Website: apple
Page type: payment
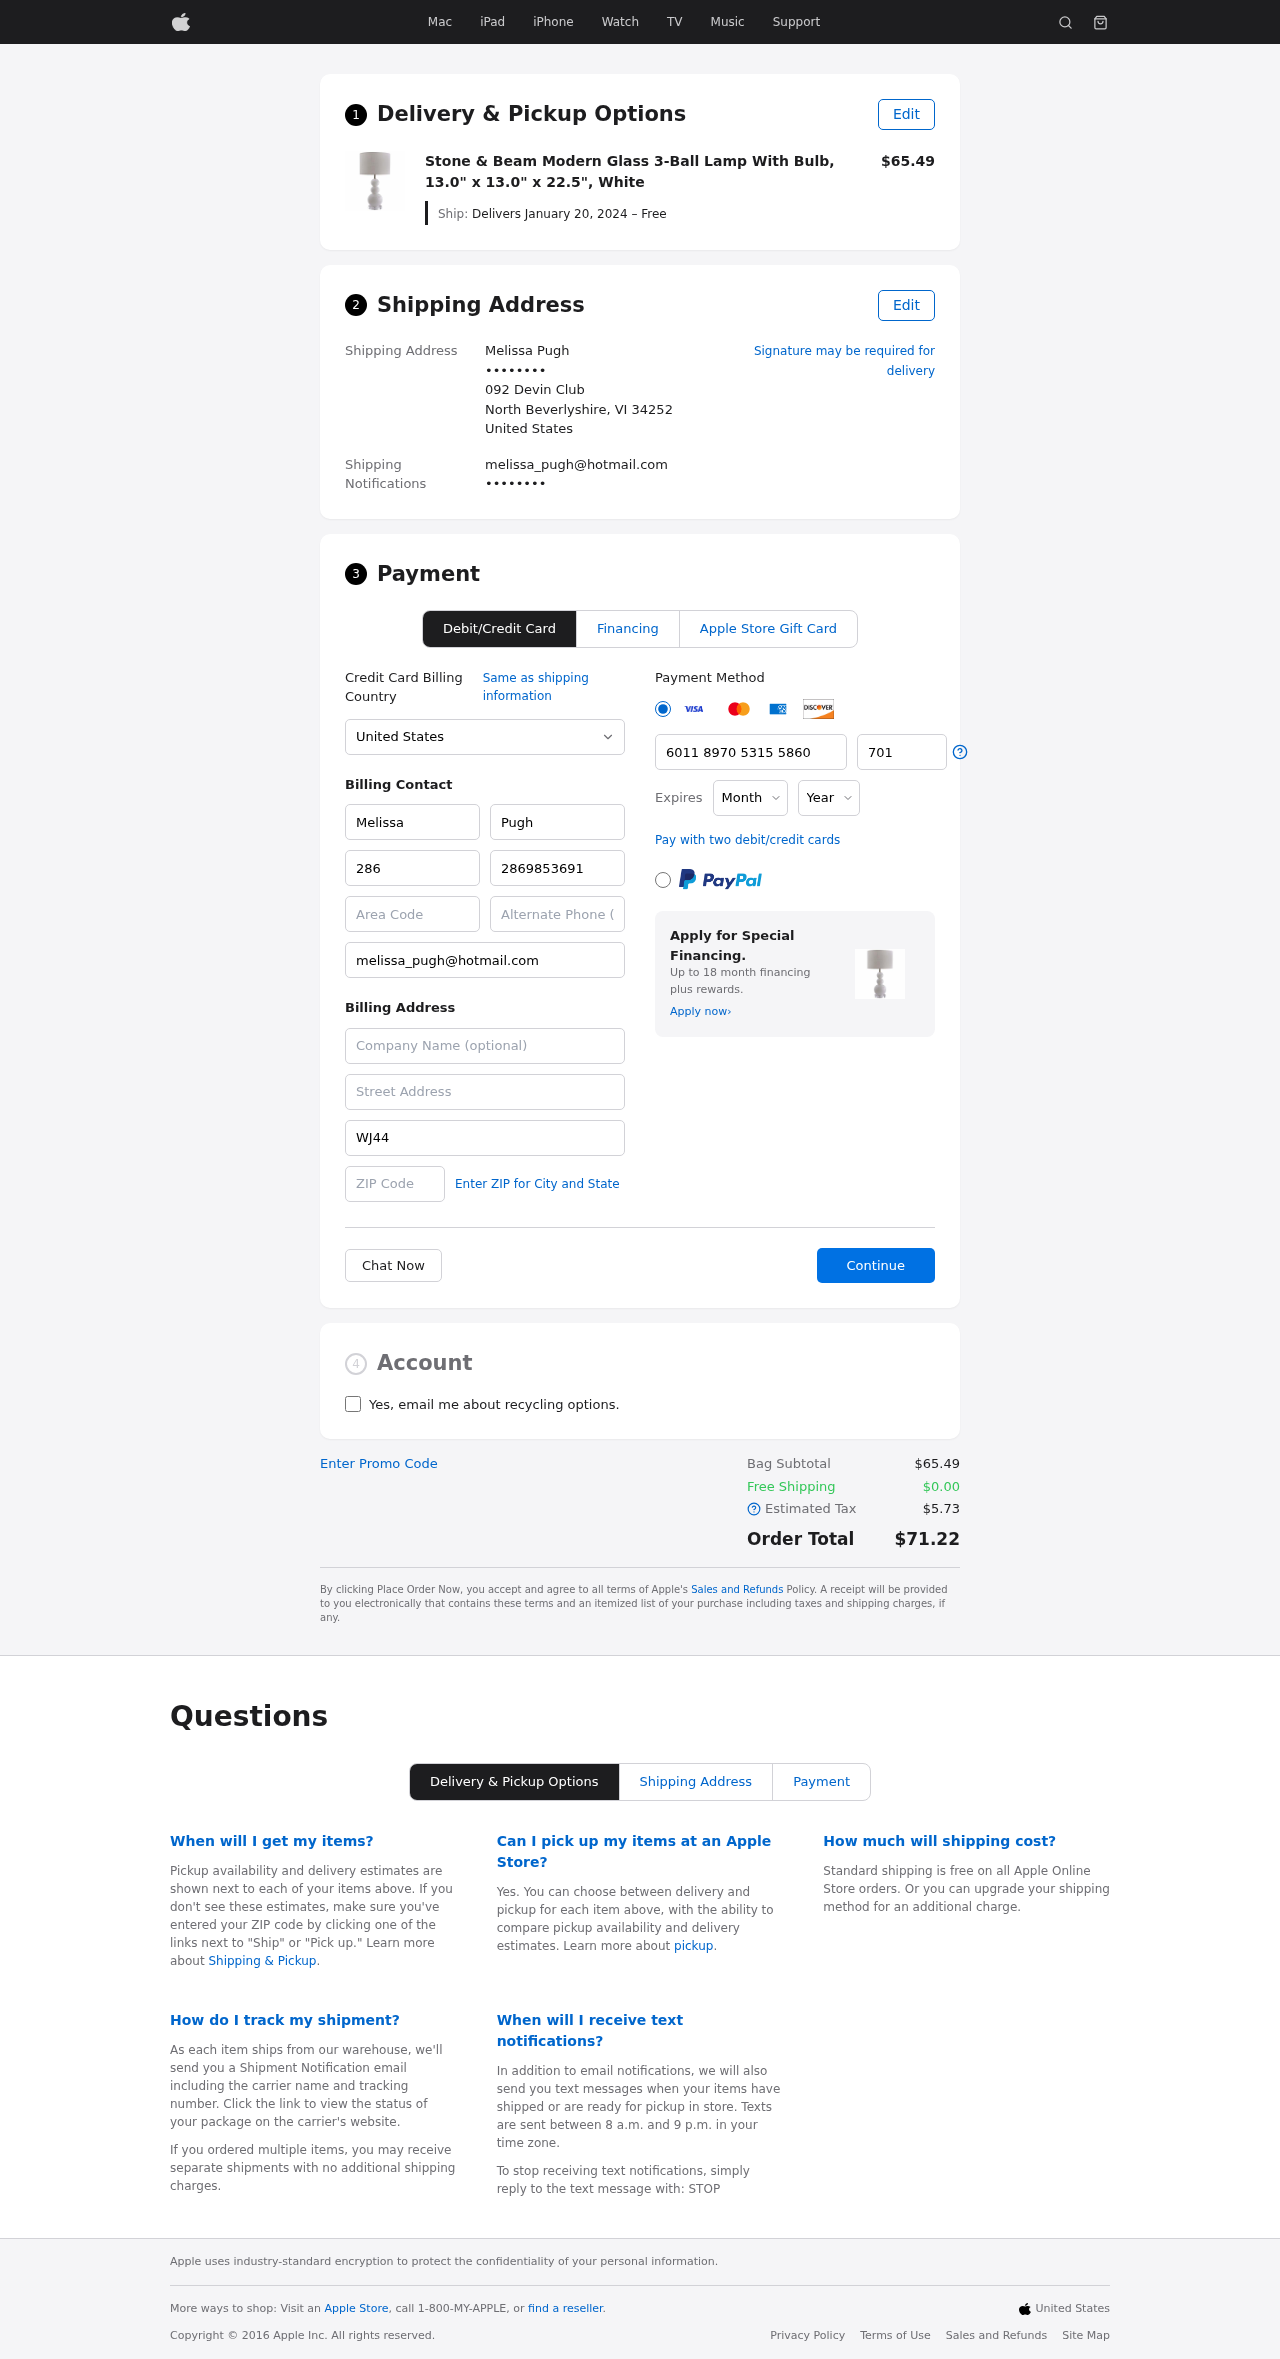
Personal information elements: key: PII_CARD_CVV
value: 701
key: PII_CARD_EXPIRY_MONTH
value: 09
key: PII_CARD_EXPIRY_YEAR
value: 28
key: PII_CARD_NUMBER
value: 6011 8970 5315 5860
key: PII_CITY_STATE_ZIP
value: North Beverlyshire, VI 34252
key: PII_COUNTRY
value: United States
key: PII_EMAIL
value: melissa_pugh@hotmail.com
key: PII_EMAIL2
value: melissa_pugh@hotmail.com
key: PII_FIRSTNAME
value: Melissa
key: PII_FULLNAME
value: Melissa Pugh
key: PII_LASTNAME
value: Pugh
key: PII_PHONE3
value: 2869853691
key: PII_PHONE_AREA
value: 286
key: PII_SECURITY_CODE
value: WJ44
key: PII_STREET
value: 092 Devin Club
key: PII_PHONE
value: ••••••••
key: PII_PHONE2
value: ••••••••
Product elements: key: PRODUCT1_NAME
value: Stone & Beam Modern Glass 3-Ball Lamp With Bulb, 13.0" x 13.0" x 22.5", White
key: PRODUCT1_PRICE
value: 65.49
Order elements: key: ORDER_DELIVERY_DATE
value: Delivers January 20, 2024 – Free
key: ORDER_SUBTOTAL
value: $65.49
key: ORDER_SHIPPING_COST
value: $0.00
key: ORDER_TAX
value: $5.73
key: ORDER_TOTAL
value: $71.22